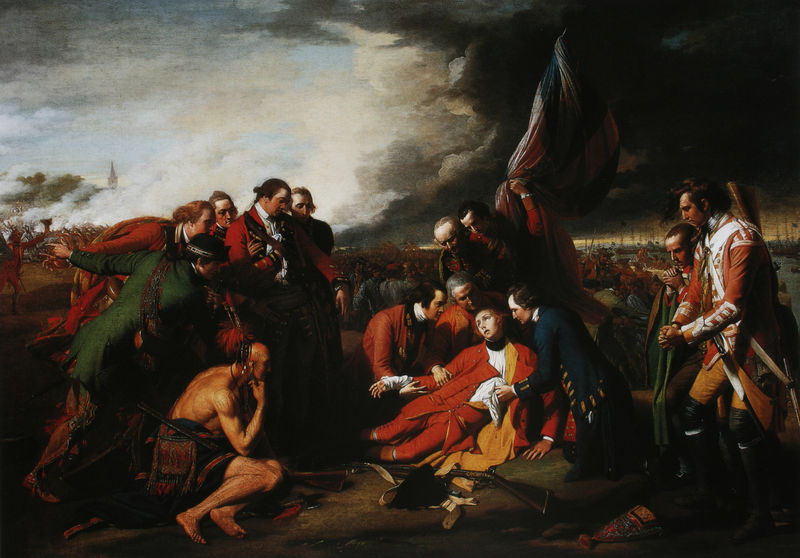
Titel: Tod des General Wolfe
Künstler: Benjamin West
Standort: Ottawa
Institution: National Gallery of Canada
Schlagwörter: blau, dunkel, feder, gemälde, gewitter, haut, himmel, kampf, körper, lendenschurz, mann, meer, nackt, nackter, schatten, umhang, wasser, weiß, wolken, bäume, gelb, grün, kirchturm, landschaft, menschen, ocker, see, abend, braun, frankreich, frau, grau, hell, hintergrund, hut, licht, männer, nacht, orange, schwarz, dame, rot, tuch, wiese, wolke, beige, menge, mütze, federn, historie, inkarnat, tod, tot, toter, blicken, holland, schauen, öl, dämmerung, erde, feld, horizont, wind, kirche, rauch, land, mantel, stehend, england, kontrast, boote, turm, küste, schiffe, liegen, düster, fahnen, zuschauer, fahne, flagge, warm, zug, farbe, amerika, hafen, masten, fluß, ölgemälde, brand, franzosen, gewalt, krieg, landung, schlacht, sturm, tricolore, untergang, unwetter, historienbild, soldaten, dunkelblau, woken, liegend, grun, zusehen, hell dunkel, krank, schwert, säbel, uniform, uniformen, waffen, jacken, verletzt, verletzte, waffe, mäntel, engländer, offizier, stiefel, beten, gebet, heer, sieg, geschoren, halbglatze, gestus, sterben, gewehr, freiheit, schmerz, teufel, krieger, begegnung, historienmalerei, historismus, fingerzeig, speere, usa, flotte, meute, gewehre, zuschauen, perücken, gewehrkolben, verwundet, ohnmacht, gericault, helfen, kolonialismus, offiziere, schlachtfeld, verwundeter, waterloo, sterbender, irokese, delacroix, truppe, verwundung, indianer, ureinwohner, theodor, zeigegestus, wilde, helfer, verletzter, columbus, fahnenträger, szenenlicht, zeugen, unheil, invalide, händeringen, geschultert, beistand, unabhängigkeit, starren, indios, washington, raucht, briten, eingeborener, native, natives, wilder, cook, freiheitskrieg, hell dunken, jesus-pose, kolonialisierung, kolonialkrieg, oder amerika, dunkeöl, swchiffe